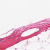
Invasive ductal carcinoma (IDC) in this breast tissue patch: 0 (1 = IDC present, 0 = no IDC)